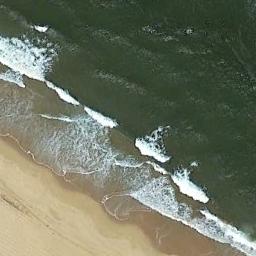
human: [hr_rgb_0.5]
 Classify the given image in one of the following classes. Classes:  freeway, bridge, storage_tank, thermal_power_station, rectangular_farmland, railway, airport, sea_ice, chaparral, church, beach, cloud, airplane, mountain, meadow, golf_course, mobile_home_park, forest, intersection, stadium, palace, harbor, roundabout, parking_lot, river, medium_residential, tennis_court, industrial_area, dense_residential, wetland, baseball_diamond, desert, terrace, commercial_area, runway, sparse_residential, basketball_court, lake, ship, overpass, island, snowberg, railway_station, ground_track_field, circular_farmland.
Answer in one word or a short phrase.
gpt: beach